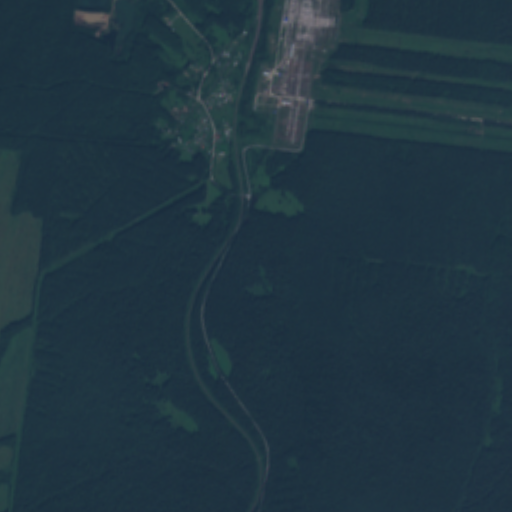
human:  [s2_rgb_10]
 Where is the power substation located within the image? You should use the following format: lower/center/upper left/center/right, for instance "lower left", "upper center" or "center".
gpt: The power substation is located in the upper right of the image.
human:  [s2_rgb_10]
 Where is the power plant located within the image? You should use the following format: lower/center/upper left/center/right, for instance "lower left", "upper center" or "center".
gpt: There is no power plant in the image.